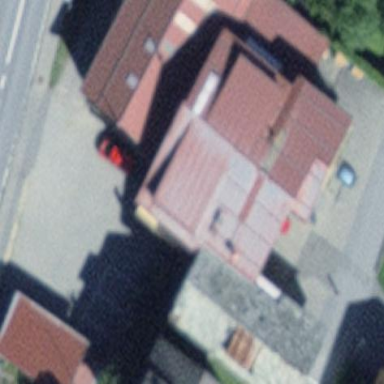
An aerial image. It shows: Commercial building.